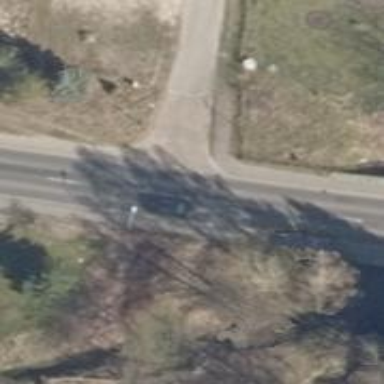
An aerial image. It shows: Secondary road with asphalt surface and sidewalks on both sides.